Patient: sex M, age 25
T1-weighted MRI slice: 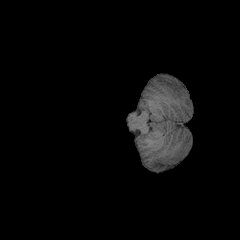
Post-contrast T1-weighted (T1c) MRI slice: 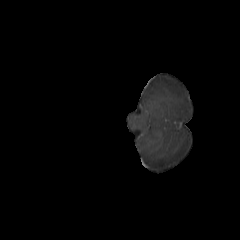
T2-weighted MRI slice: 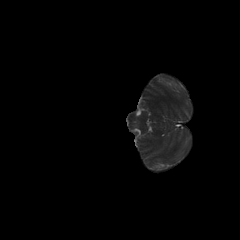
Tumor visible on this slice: no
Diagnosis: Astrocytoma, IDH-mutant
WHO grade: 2